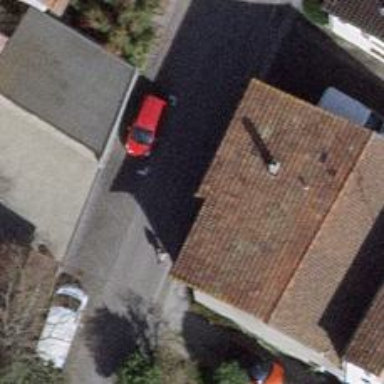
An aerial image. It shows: Post box.